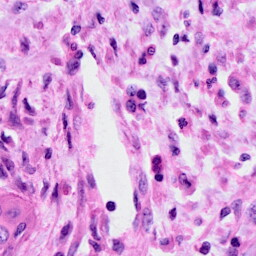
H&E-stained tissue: Cervix